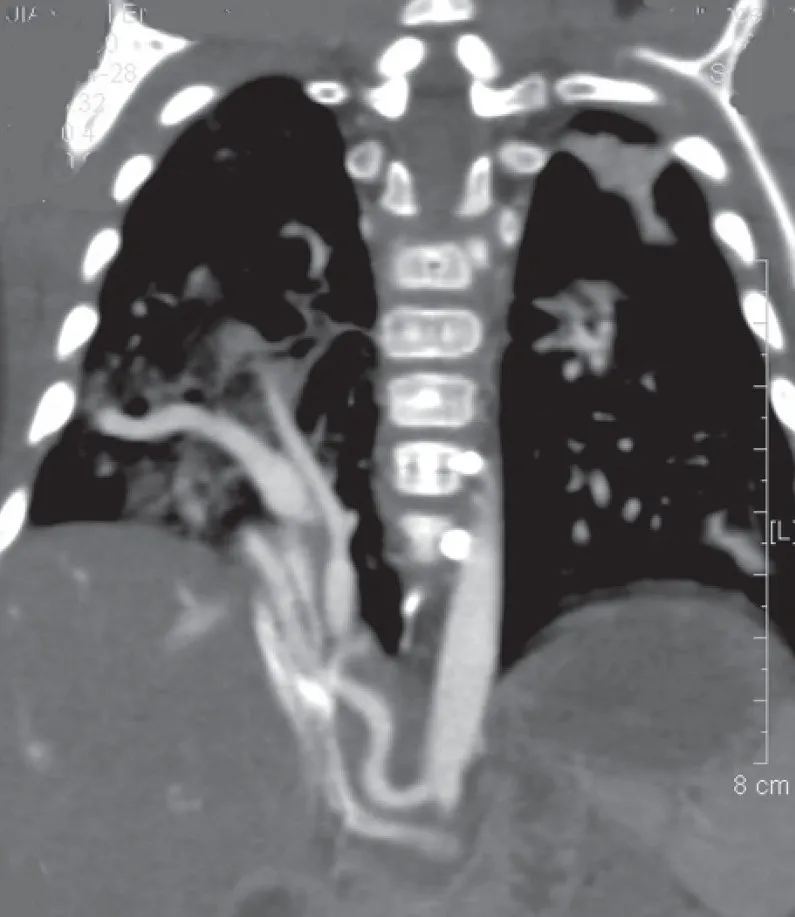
CTA showing right pulmonary vein drainage to the inferior vena cava.
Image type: radiology (ct)